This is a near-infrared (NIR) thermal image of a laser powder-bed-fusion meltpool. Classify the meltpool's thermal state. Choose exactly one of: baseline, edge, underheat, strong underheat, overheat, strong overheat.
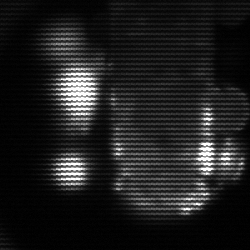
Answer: strong underheat